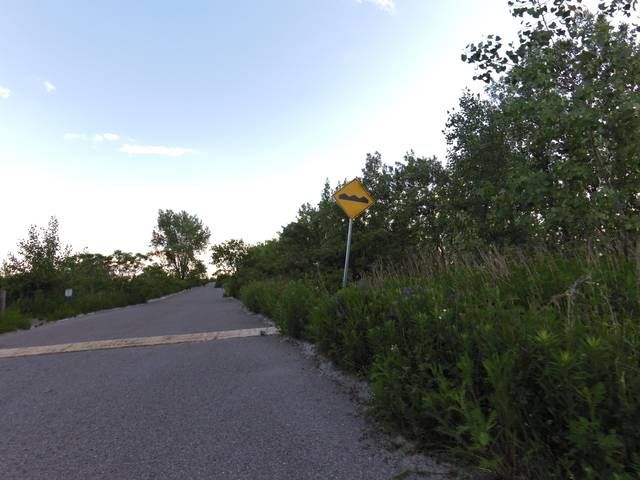
Region: Canada
Coordinates: 43.63, -79.328